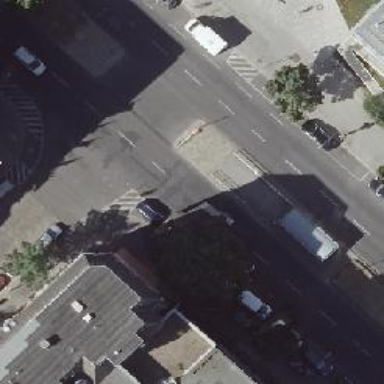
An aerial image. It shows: Traffic island located on footway.